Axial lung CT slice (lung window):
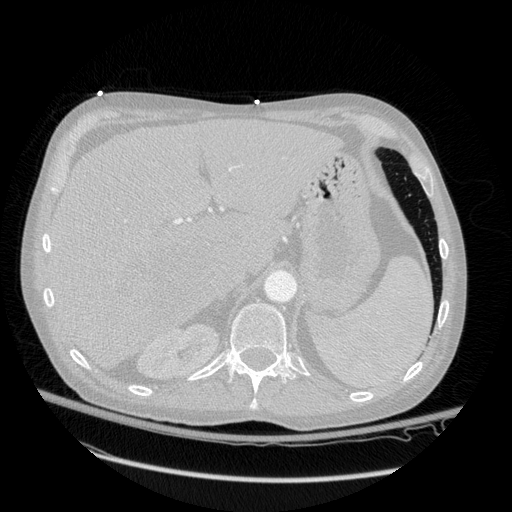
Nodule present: no